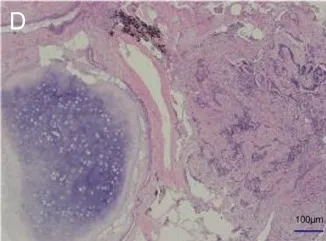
Pathological findings of the patient. Squamous cell carcinoma. Hamartoma.
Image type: pathology (h&e)